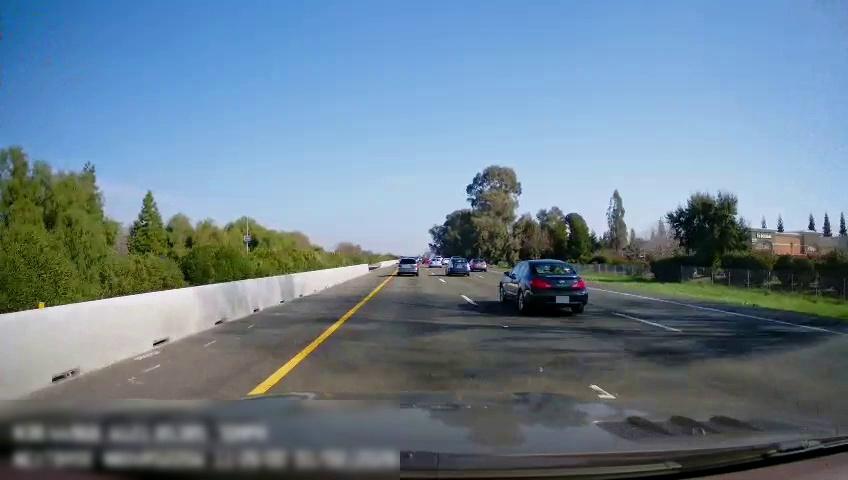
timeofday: Day
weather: Sunny
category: Drivable Space
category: Vehicles | SUV
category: Vehicles | SUV
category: Vehicles | SUV
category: Vehicles | Car
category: Vehicles | Car
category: Lanes | Current Lane
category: Lanes | Current Lane
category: Lanes | Alternate Lane
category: Lanes | Alternate Lane